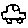
Label: car